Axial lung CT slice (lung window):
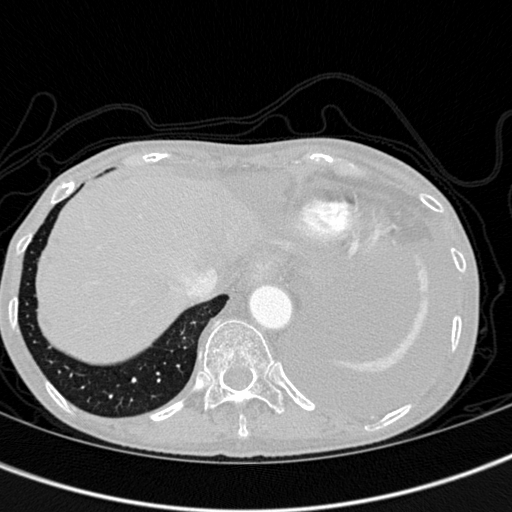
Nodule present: no